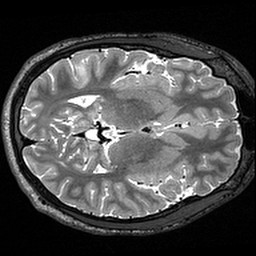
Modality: T2w
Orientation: axial
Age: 20
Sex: male
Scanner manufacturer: siemens
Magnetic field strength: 3 T
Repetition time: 3.2 s
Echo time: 0.567 s